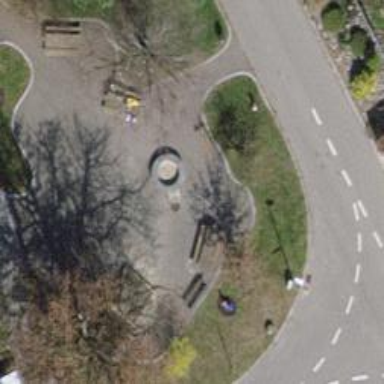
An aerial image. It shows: Brown picnic table on leisure land.